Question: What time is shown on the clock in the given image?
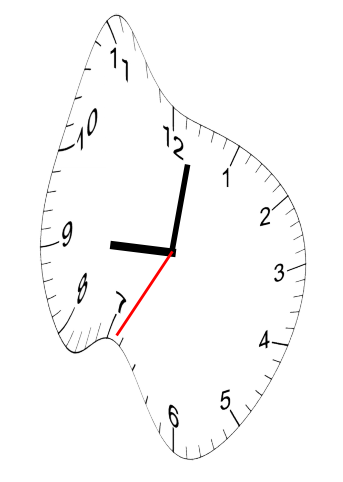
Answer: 09:01:35